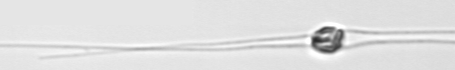
Label: Chaetoceros_danicus